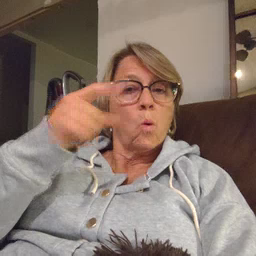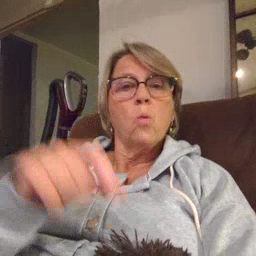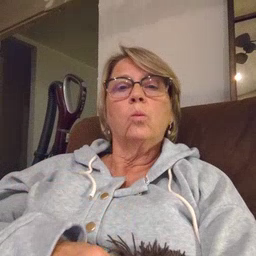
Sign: go